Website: slack
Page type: billing-address
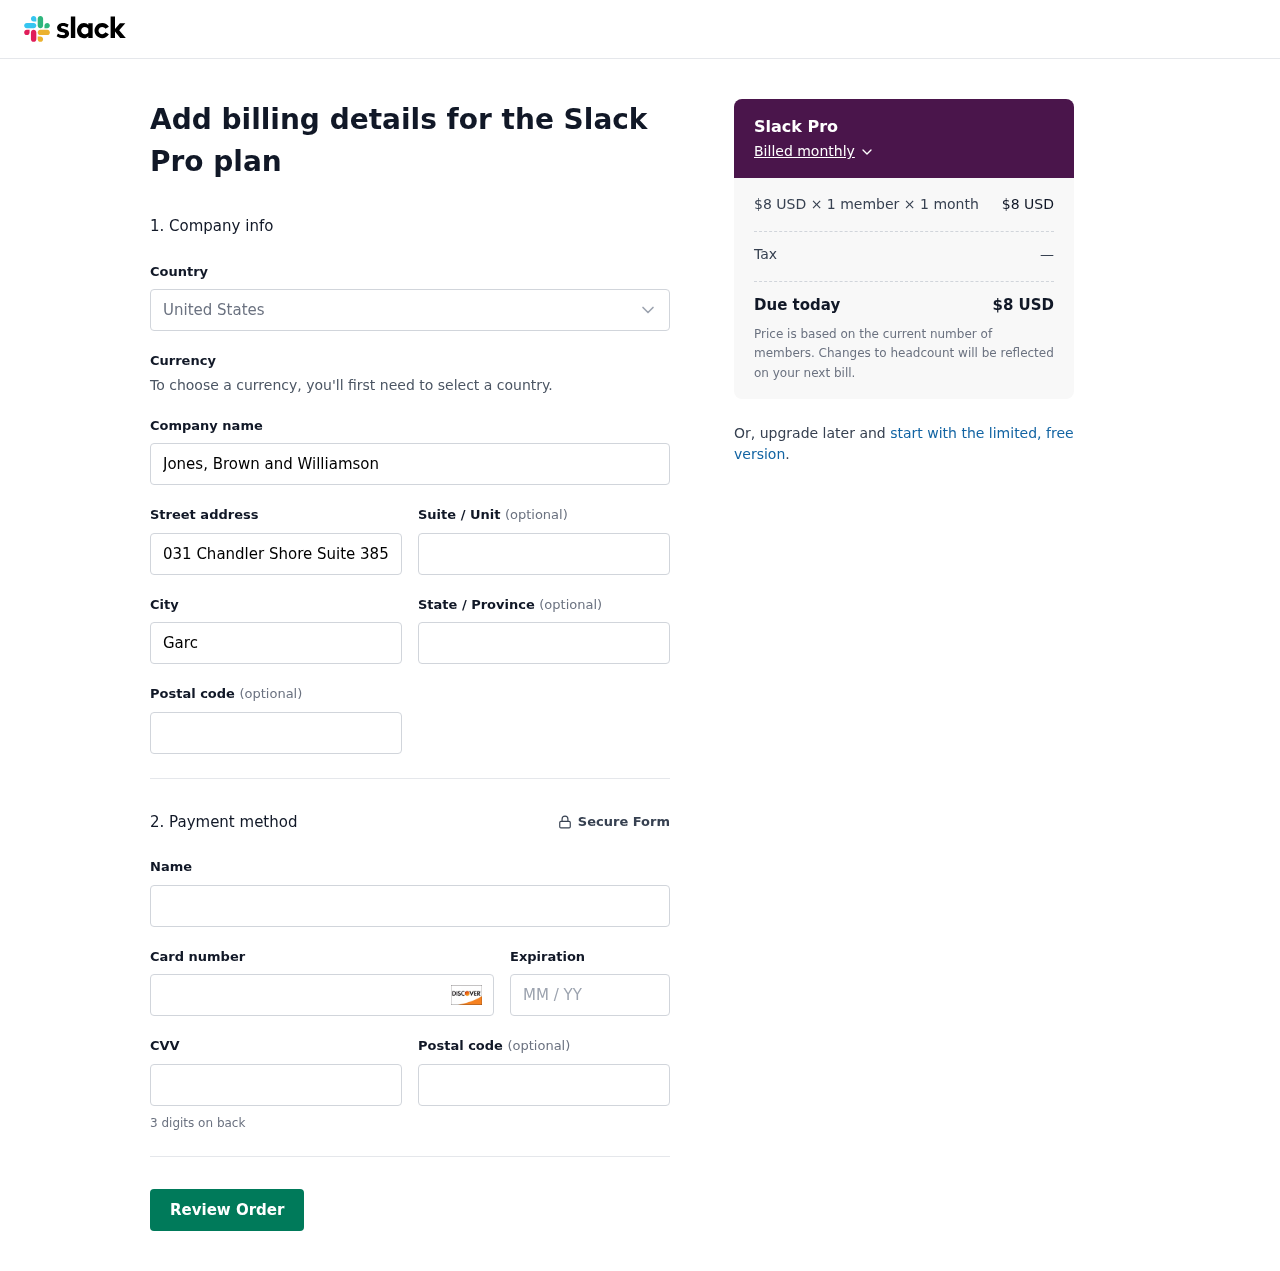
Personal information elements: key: PII_CARD_CVV
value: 994
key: PII_CARD_EXPIRY
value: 01/27
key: PII_CARD_NUMBER
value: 6011 9553 0561 7457
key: PII_CITY
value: Garciatown
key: PII_COMPANY
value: Jones, Brown and Williamson
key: PII_COUNTRY
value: United States
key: PII_FULLNAME
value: Donald Allen
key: PII_POSTCODE
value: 40808
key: PII_STATE
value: Kentucky
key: PII_STREET
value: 031 Chandler Shore Suite 385
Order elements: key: ORDER_PLAN_PRICE
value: $8 USD
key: ORDER_NUM_MEMBERS
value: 1 member
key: ORDER_NUM_MONTHS
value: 1 month
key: ORDER_SUBTOTAL
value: $8 USD
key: ORDER_TAX
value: —
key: ORDER_TOTAL
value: $8 USD